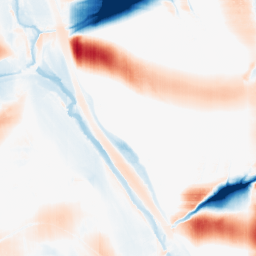
Category: morphological
Decomposition family: morphological_square
Decomposition parameters: operation: average
size: 50
Upsampling method: quadratic
Upsampling parameters: scale: 4
Upsampling scale: 4